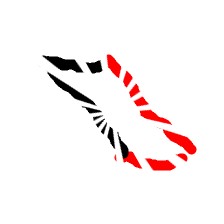
Shape: parallelogram